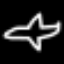
Label: airplane